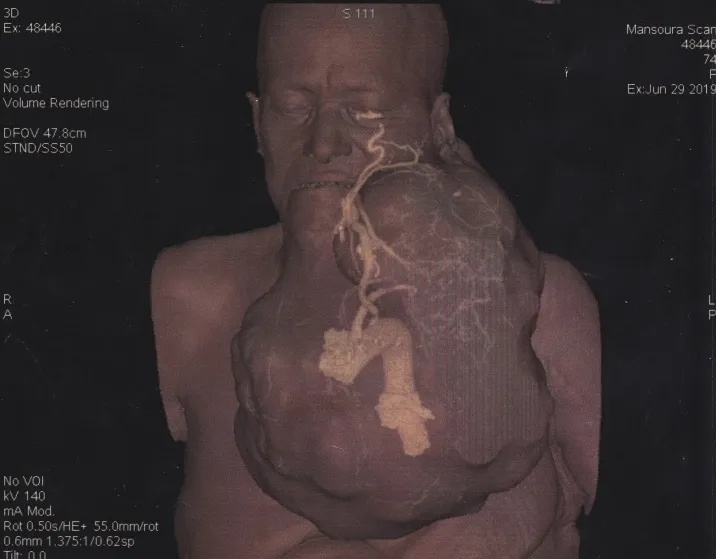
CT angiography (antero-posterior view).
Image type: radiology (ct)